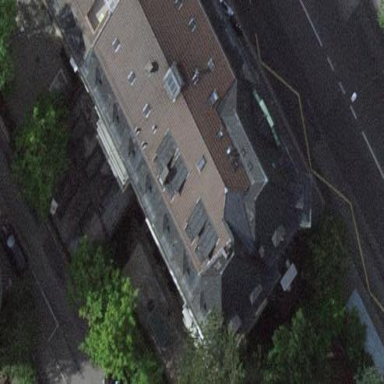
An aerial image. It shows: Building with mansard roof design.